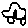
Label: car